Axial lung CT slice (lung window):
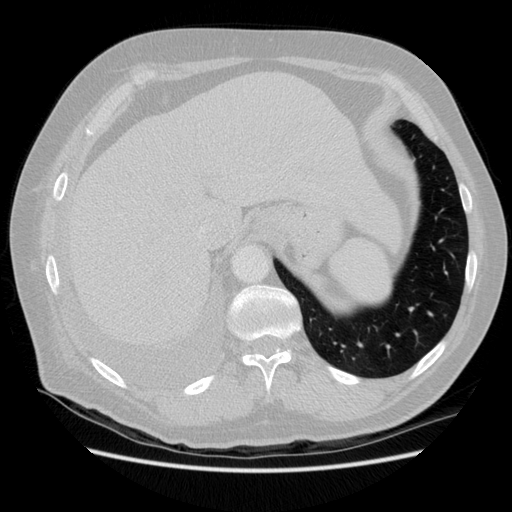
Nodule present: no